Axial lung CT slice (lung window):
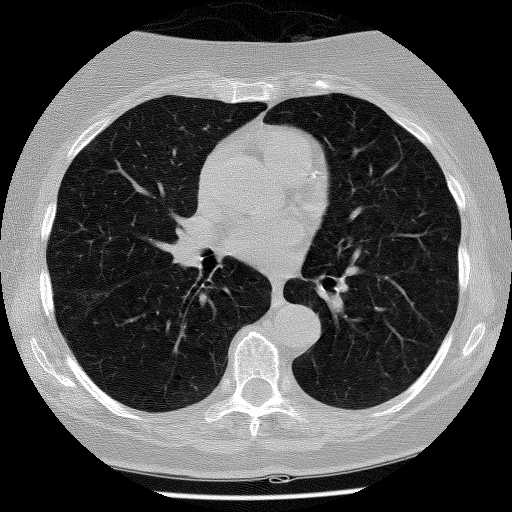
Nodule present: no